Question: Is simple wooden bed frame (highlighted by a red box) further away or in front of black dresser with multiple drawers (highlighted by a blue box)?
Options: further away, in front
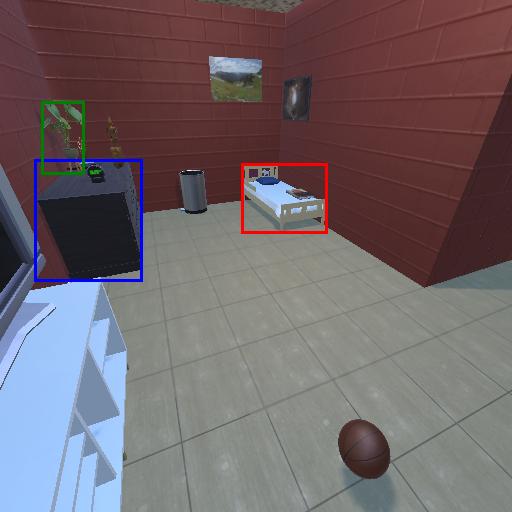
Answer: further away